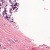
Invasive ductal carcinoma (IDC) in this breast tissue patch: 1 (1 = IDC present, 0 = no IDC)